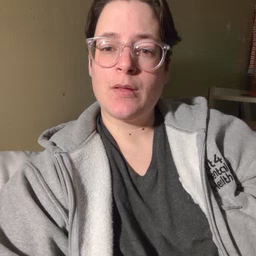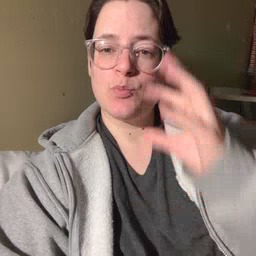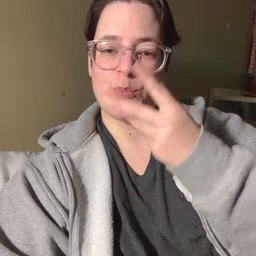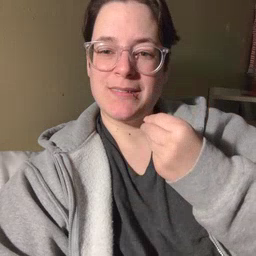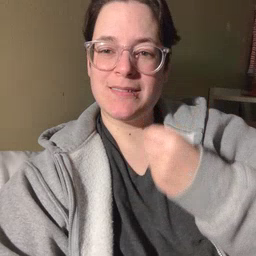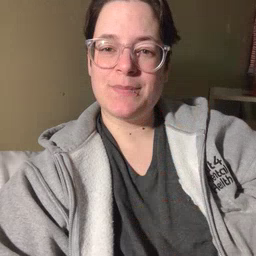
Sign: pretty